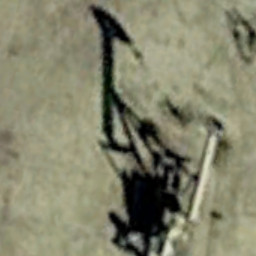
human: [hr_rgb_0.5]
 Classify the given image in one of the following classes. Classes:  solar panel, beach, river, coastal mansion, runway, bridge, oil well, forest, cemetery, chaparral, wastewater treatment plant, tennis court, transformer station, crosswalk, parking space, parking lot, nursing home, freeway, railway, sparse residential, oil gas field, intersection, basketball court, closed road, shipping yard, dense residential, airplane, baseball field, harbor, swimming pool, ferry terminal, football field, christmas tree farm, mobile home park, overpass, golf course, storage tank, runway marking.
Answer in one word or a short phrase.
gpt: oil well